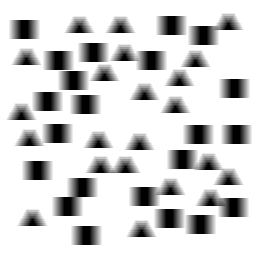
Squares: 22
Triangles: 22
Stars: 0
Total shapes: 44